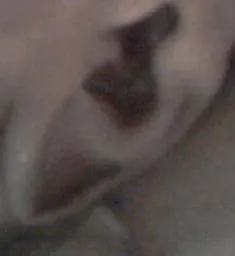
Low set ears.
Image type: medical_photograph (other_medical_photograph)